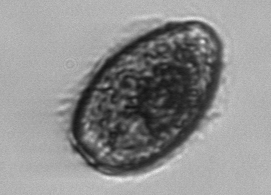
Label: Pleuronema